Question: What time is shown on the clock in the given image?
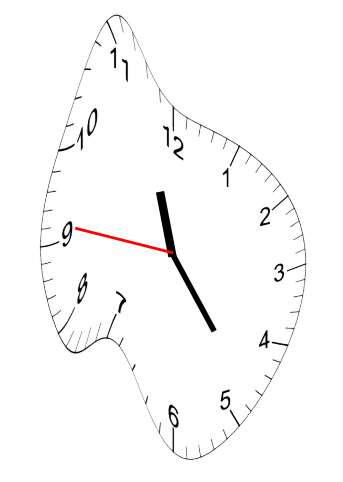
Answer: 11:23:46